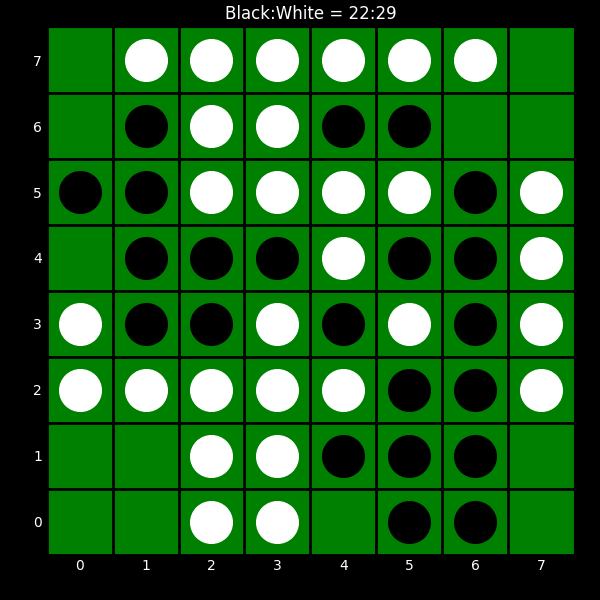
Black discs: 22
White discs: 29